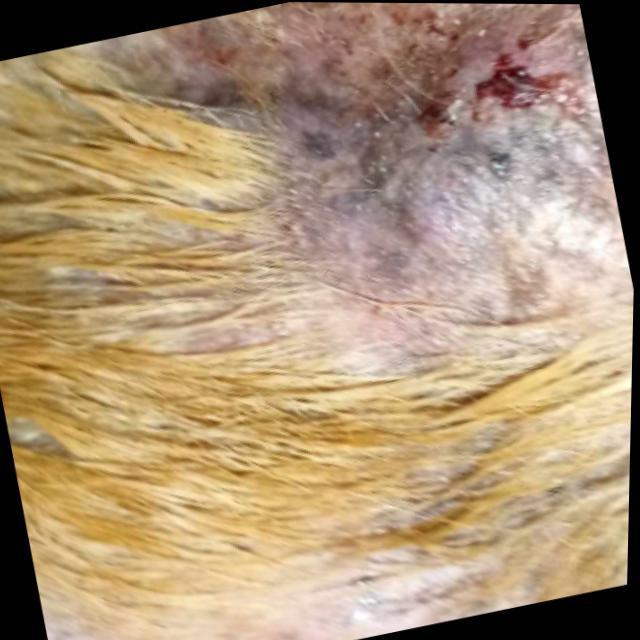
Canine demodicosis (Demodex mange) — caused by Demodex canis mites. Presents with alopecia, follicular papules, pustules, and comedones. Often localized on face and forelimbs.